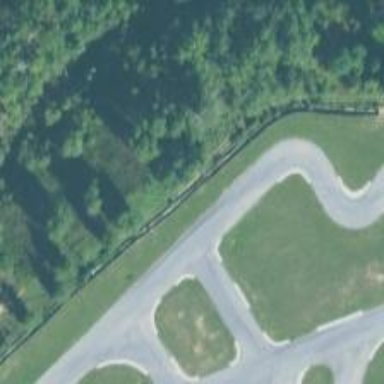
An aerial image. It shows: Raceway road.